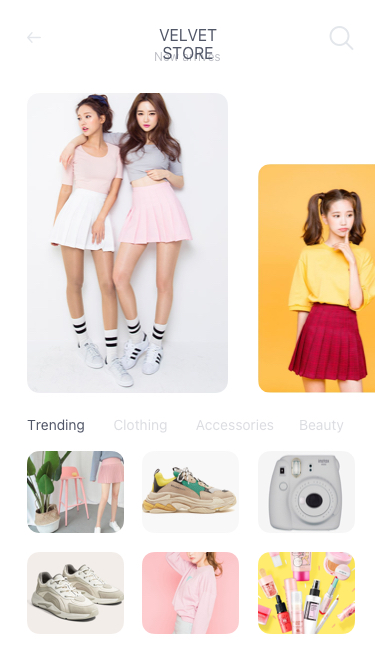
Text in this UI design:
Trending
Clothing
Accessories
Beauty
VELVET STORE
New arrives